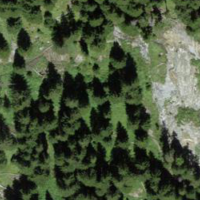
EUNIS habitat code: 43
Species observed at this site:
Carduelis carduelis